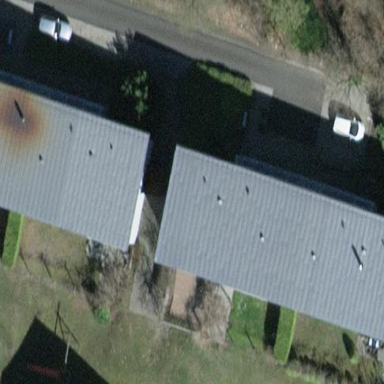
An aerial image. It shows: Flat-roofed residential building.